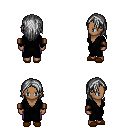
a pixel art fantasy rpg character, female body template, human, dark skin, gray robe, magenta pants, gray long hairstyle, leather bracers, brown slippers, four views (front, back, left, right), 2x2 character sprite sheet, small pixel art, hard edges, no anti-aliasing